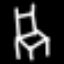
Label: chair